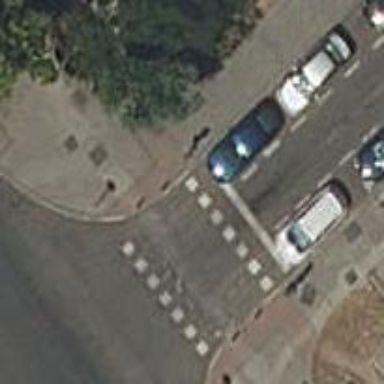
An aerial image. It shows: Marked crossing on the road.